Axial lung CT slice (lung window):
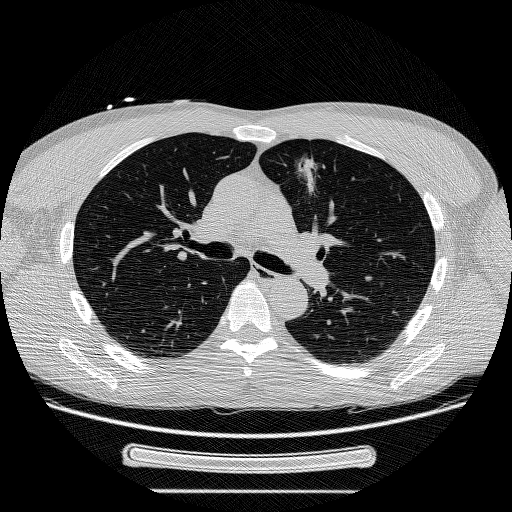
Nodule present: yes
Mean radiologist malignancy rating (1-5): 4.333